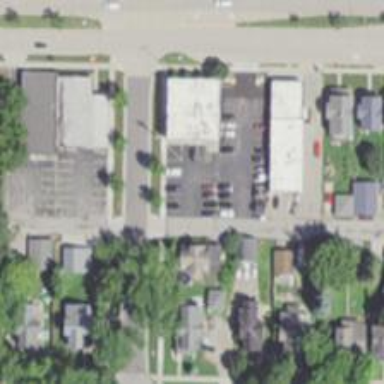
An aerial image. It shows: Alley classified as service road.